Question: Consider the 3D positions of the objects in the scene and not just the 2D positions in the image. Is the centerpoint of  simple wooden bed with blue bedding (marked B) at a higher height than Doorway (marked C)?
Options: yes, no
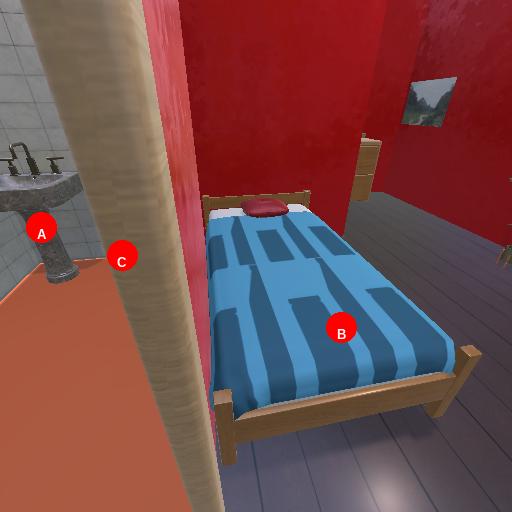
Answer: yes